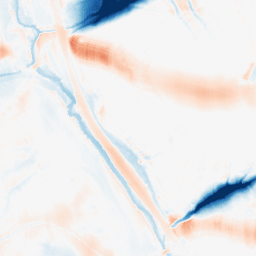
Category: morphological
Decomposition family: morphological_ellipse
Decomposition parameters: operation: average
width: 50
height: 30
Upsampling method: sinc_blackman
Upsampling parameters: scale: 2
kernel_size: 16
Upsampling scale: 2